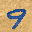
Label: 9